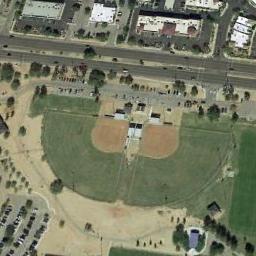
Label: baseball_diamond